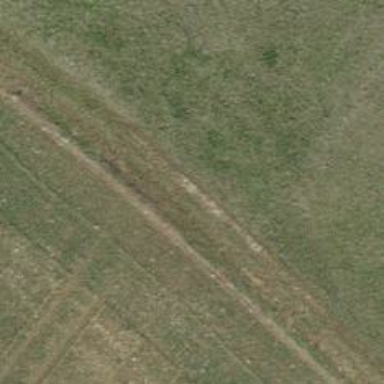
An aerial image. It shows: Track with grade 5 tracktype.